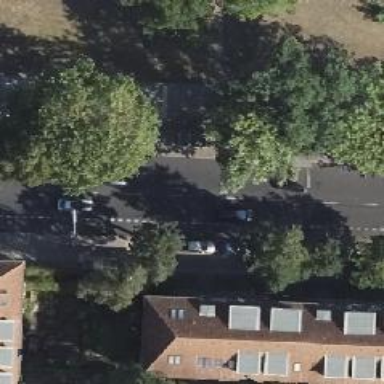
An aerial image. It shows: Sidewalk along the footway.